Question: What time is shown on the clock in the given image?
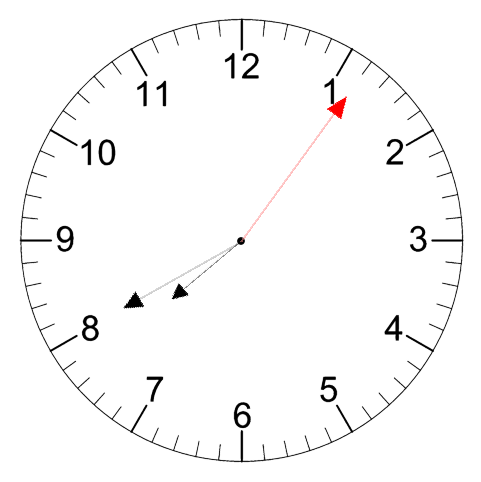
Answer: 07:40:06